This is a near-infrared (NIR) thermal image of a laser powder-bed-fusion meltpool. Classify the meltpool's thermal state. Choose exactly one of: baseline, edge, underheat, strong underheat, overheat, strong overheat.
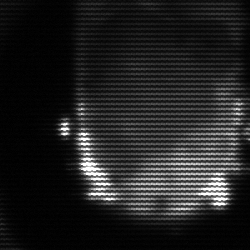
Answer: baseline